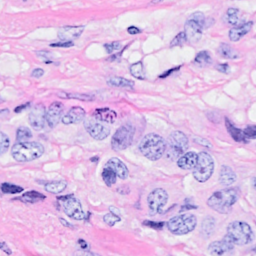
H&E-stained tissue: Breast